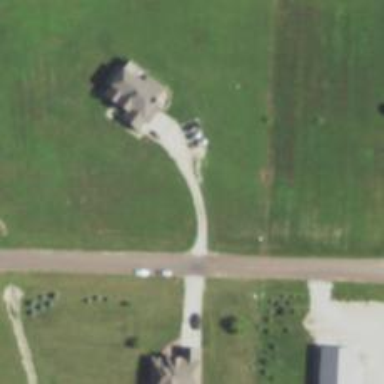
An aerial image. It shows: Driveway leading to service road.